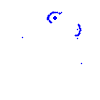
Particle: proton